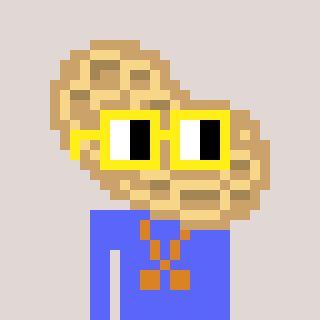
a pixel art character with square yellow glasses, a peanut-shaped head and a purple-colored body on a warm background